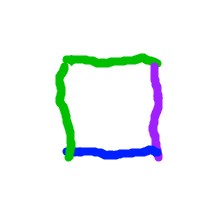
Shape: square